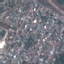
Label: Residential